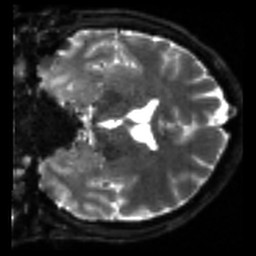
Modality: sbref
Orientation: coronal
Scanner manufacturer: siemens
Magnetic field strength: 3 T
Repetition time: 4 s
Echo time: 0.0594 s